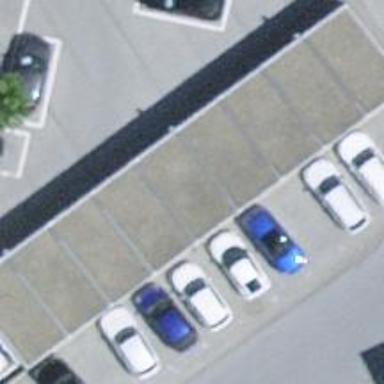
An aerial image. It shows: Garage building.